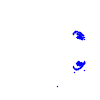
Particle: electron